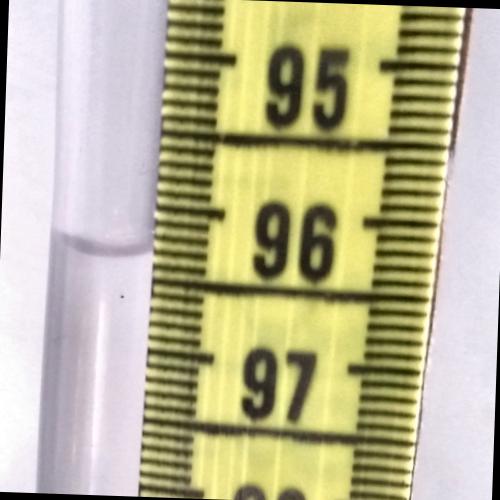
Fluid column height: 96.3 cm